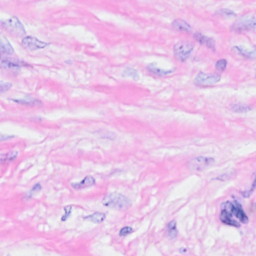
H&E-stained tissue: Breast